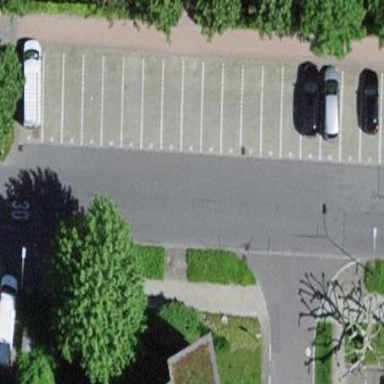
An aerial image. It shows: Parking area with surface.